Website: bh-photo
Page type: customer-info-address
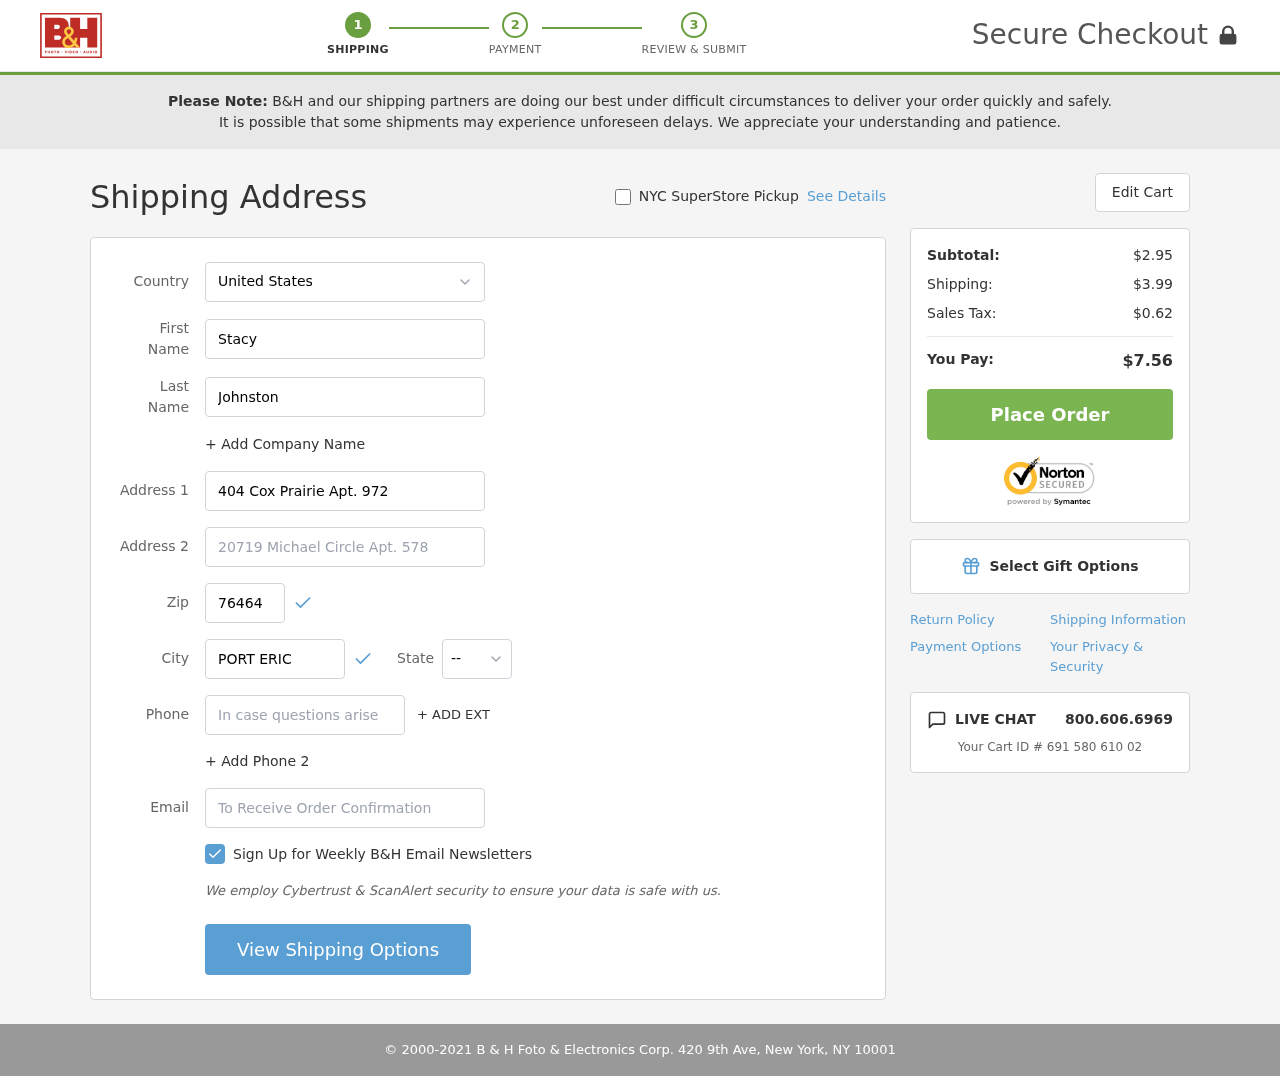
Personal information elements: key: PII_CITY
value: Port Eric
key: PII_COUNTRY
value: United States
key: PII_EMAIL
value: stacy_johnston@hotmail.com
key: PII_FIRSTNAME
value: Stacy
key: PII_LASTNAME
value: Johnston
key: PII_PHONE
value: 7535364743
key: PII_POSTCODE
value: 76464
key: PII_STATE_ABBR
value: NJ
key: PII_STREET
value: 404 Cox Prairie Apt. 972
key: PII_STREET2
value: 20719 Michael Circle Apt. 578
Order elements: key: ORDER_SUBTOTAL
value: $2.95
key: ORDER_SHIPPING_COST
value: $3.99
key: ORDER_TAX
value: $0.62
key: ORDER_TOTAL
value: $7.56
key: ORDER_ID
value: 691 580 610 02